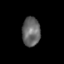
Tissue: skin
Cell type: Epithelial cells
Senescence score: 0.2029
Nuclear area (px): 514
Mean DAPI intensity: 102.459